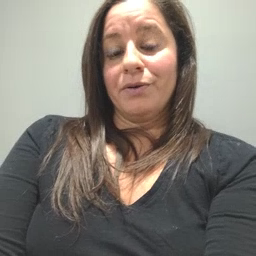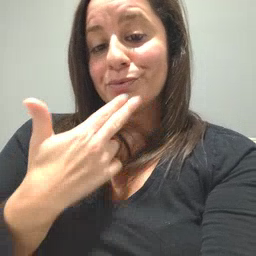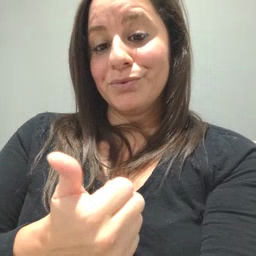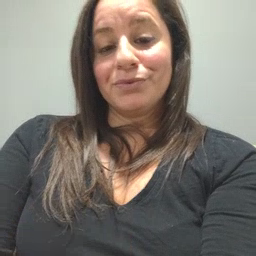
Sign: cute